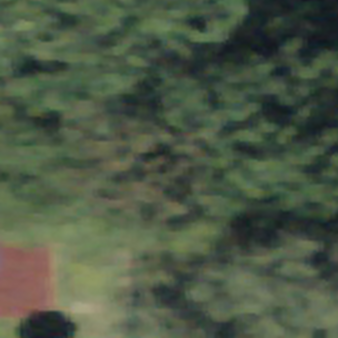
Label: other